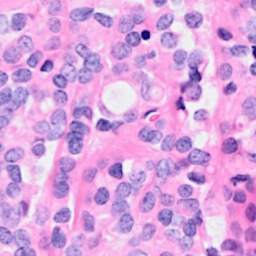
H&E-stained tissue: Breast